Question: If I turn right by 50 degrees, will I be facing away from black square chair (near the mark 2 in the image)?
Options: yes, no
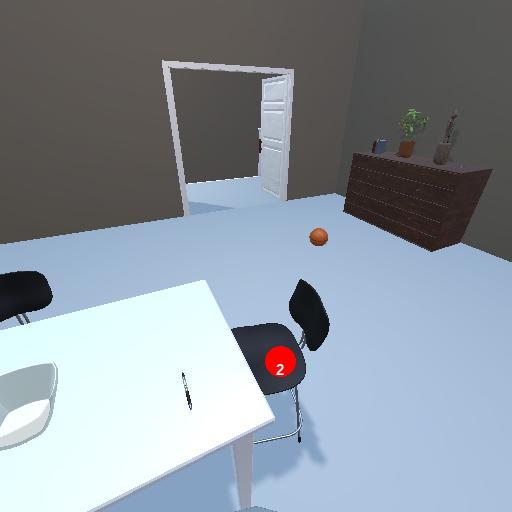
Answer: yes